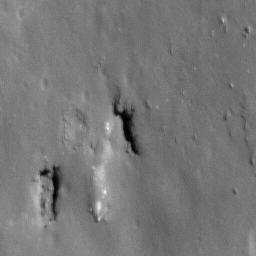
Pit: Proclus 1b
Host crater: Proclus
Host type: impact_melt
Lunar coordinates: latitude 16.296, longitude 46.892